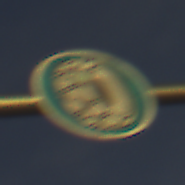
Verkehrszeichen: SchneekettenVorgeschrieben
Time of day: SunriseSunset
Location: Outdoor (Nature)
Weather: PartlyCloudy
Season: Summer
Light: Natural